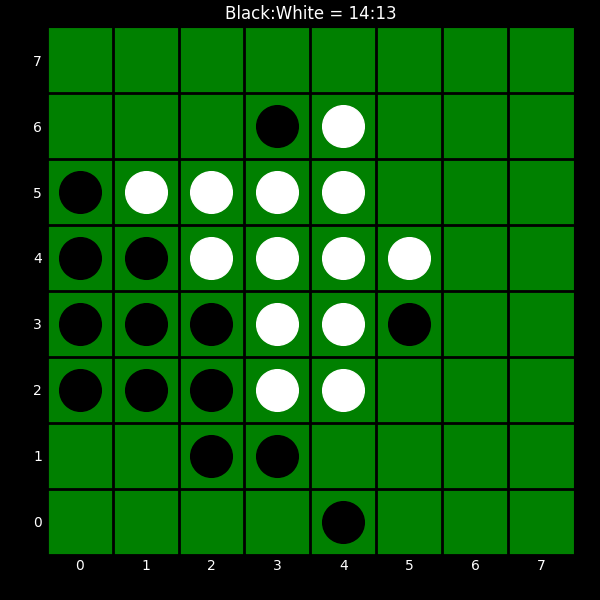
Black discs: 14
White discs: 13